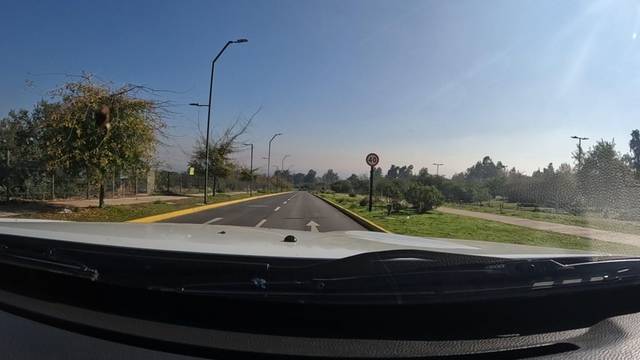
Region: Chile
Coordinates: -33.503, -70.534